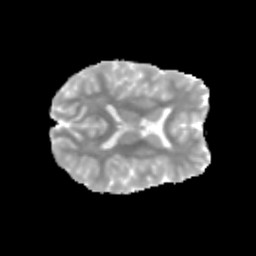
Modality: MD
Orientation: axial
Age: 14
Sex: female
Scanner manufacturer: siemens
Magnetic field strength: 3 T
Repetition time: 3.8 s
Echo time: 0.07 s